Question: i am trying to display table('Jquery DataTable') of data witch i created from 'JavaScript'
but some how the table is display like this .

'Jquery DataTable' Properly display but the functionality is not working even if i do search then it display notification 'No data available in table'
Even if i do right click in page and 'View Page Source' the new Row is not display their.
I don't no what is the problem hear i put the code of initialization for data table ,
'''
$(document).ready(function() {
$('#example').dataTable({
"sPaginationType" : "full_numbers"
});
});
'''
code for insert row in table
'''
$("#example").find("tr:not(:first)").remove();
for (var i = 0; i < response.userListReturns.length; i++) {
var table = document.getElementById("example");
var thisRowCount = table.rows.length;
var row = table.insertRow(thisRowCount);
var cell1 = row.insertCell(0);
cell1.style.paddingTop = '4px';
cell1.style.paddingBottom = '4px';
cell1.style.textAlign = "center";
if(i%2!=0)
cell1.style.backgroundColor="#BAD6F7";
var element0 = document.createElement("input");
element0.type = "radio";
element0.id = "chkEditDelet"+i;
cell1.appendChild(element0);
var cell2 = row.insertCell(1);
cell2.style.paddingTop = '4px';
cell2.style.paddingBottom = '4px';
cell2.style.textAlign = "left";
if(i%2!=0)
cell2.style.backgroundColor="#BAD6F7";
cell2.innerHTML= i+1;
var cell3 = row.insertCell(2);
cell3.style.paddingTop = '4px';
cell3.style.paddingBottom = '4px';
cell3.style.textAlign = "left";
if(i%2!=0)
cell3.style.backgroundColor="#BAD6F7";//c4ffc4
cell3.style.whiteSpace="nowrap";
cell3.innerHTML= response.userListReturns[i].userName;
var cell4 = row.insertCell(3);
cell4.style.paddingTop = '4px';
cell4.style.paddingBottom = '4px';
cell4.style.textAlign = "left";
if(i%2!=0)
cell4.style.backgroundColor="#BAD6F7";//c4ffc4
cell4.innerHTML= response.userListReturns[i].userAddress;
var cell5 = row.insertCell(4);
cell5.style.paddingTop = '4px';
cell5.style.paddingBottom = '4px';
cell5.style.textAlign = "left";
if(i%2!=0)
cell5.style.backgroundColor="#BAD6F7";//c4ffc4
cell5.innerHTML= response.userListReturns[i].userPhoneNo;
var cell6 = row.insertCell(5);
cell6.style.paddingTop = '4px';
cell6.style.paddingBottom = '4px';
cell6.style.textAlign = "left";
if(i%2!=0)
cell6.style.backgroundColor="#BAD6F7";//c4ffc4
cell6.innerHTML= response.userListReturns[i].education;
var cell7 = row.insertCell(6);
cell7.style.paddingTop = '4px';
cell7.style.paddingBottom = '4px';
cell7.style.textAlign = "left";
if(i%2!=0)
cell7.style.backgroundColor="#BAD6F7";//c4ffc4
cell7.innerHTML= response.userListReturns[i].userLiginName;
var cell8 = row.insertCell(7);
cell8.style.paddingTop = '4px';
cell8.style.paddingBottom = '4px';
cell8.style.textAlign = "left";
if(i%2!=0)
cell8.style.backgroundColor="#BAD6F7";//c4ffc4
cell8.innerHTML= '********';
}
'''
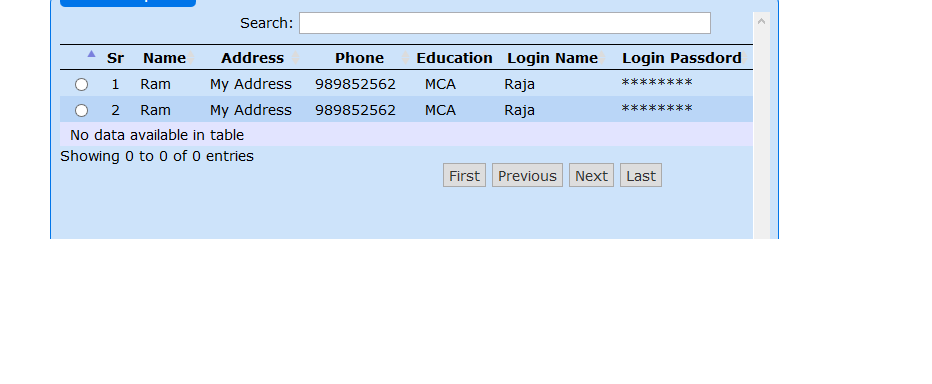
Answer: It seems you are adding the rows manually and I am not sure that will work well with datatables. I recommend you read there api and if you insist on doing it this way you can use fnAddData, straight from the site the usage looks like:
'''
var giCount = 2;
$(document).ready(function() {
$('#example').dataTable();
} );
function fnClickAddRow() {
$('#example').dataTable().fnAddData( [
giCount+".1",
giCount+".2",
giCount+".3",
giCount+".4" ]
);
giCount++;
'''
}
you can then still style the table through css.